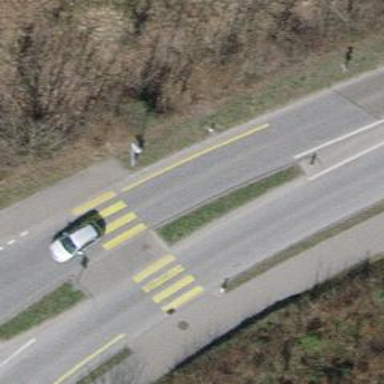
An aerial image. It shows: Marked and uncontrolled crossing with island.